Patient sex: F
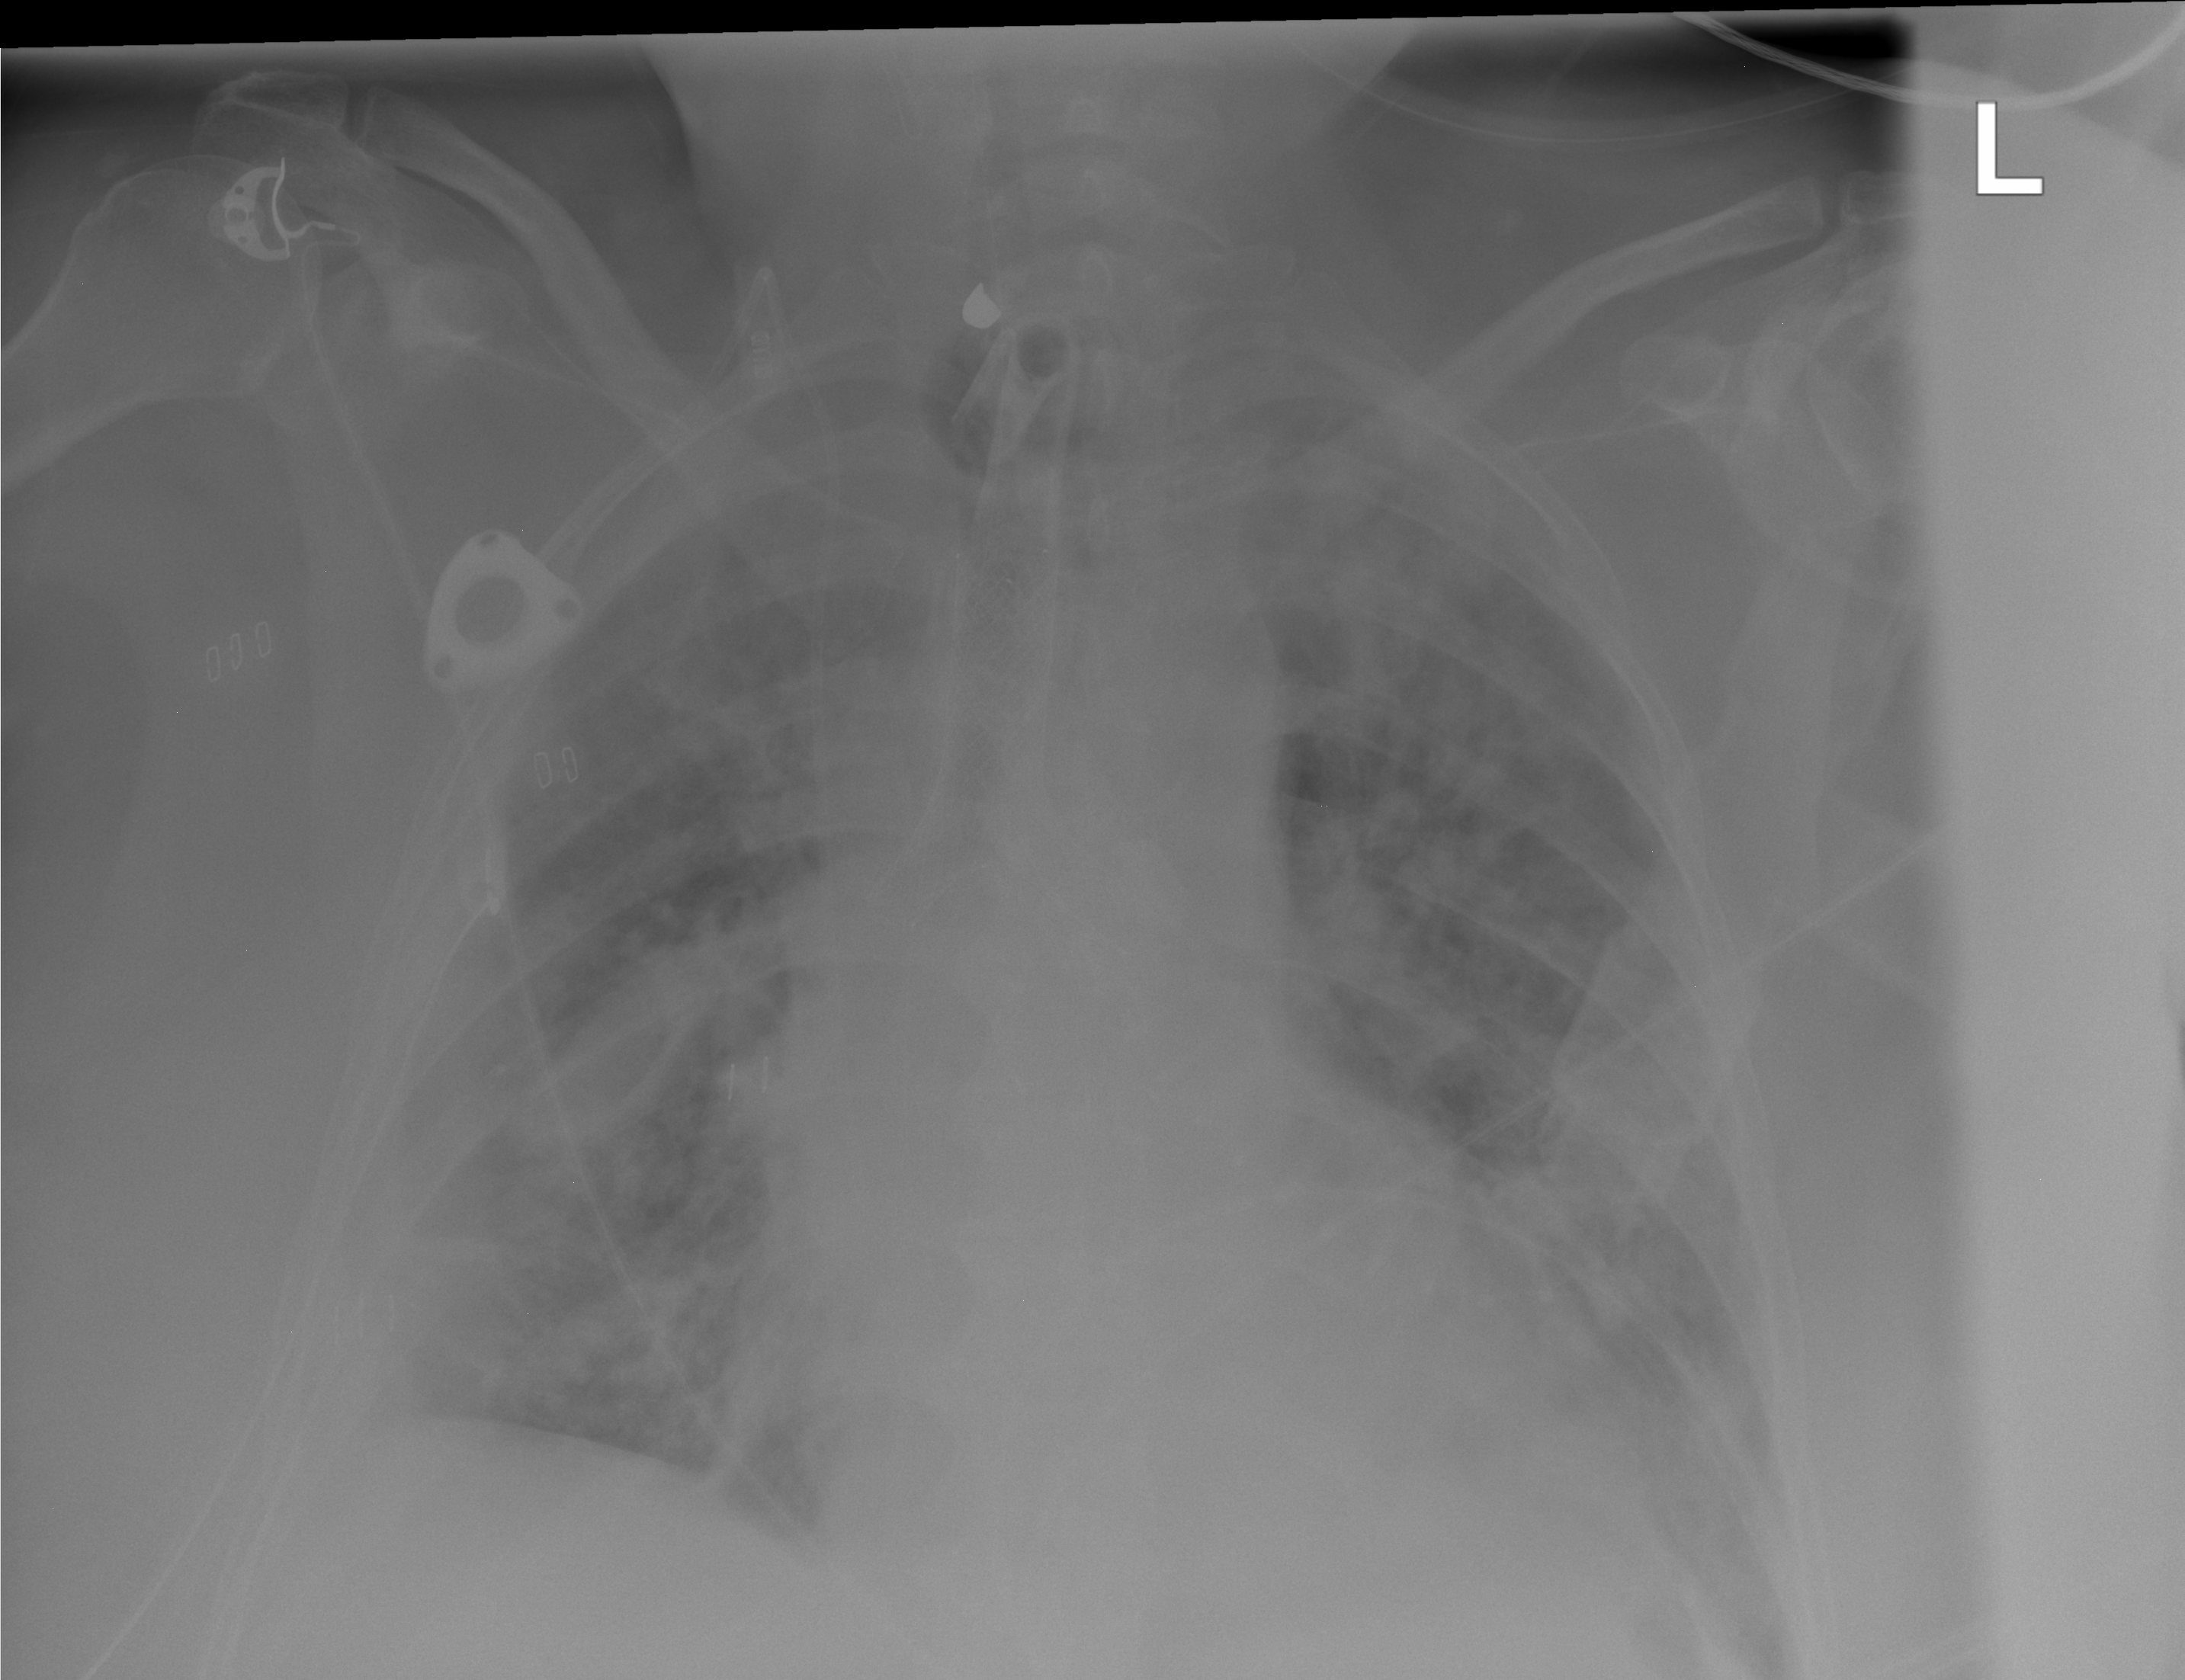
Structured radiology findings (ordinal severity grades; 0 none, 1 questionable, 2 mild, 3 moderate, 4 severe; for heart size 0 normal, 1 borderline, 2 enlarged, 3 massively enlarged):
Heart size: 0
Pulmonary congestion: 2
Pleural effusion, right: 2
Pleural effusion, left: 2
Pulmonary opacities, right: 3
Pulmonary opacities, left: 3
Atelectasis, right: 0
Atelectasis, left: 0